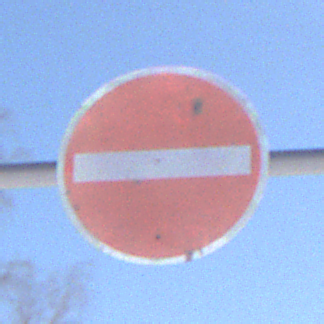
Verkehrszeichen: VerbotDerEinfahrt
Umgebung: Outdoor, Nature
Tageszeit: MorningAfternoon
Wetter: PartlyCloudy
Licht: Natural
Jahreszeit: Winter
Kontrast: HighContrast